Question: Using the Interface Builder, I created a view with a UIScrollView in it.
I programmaticly add the buttons to the empty UIScrollView.
When the orientation changes, I use
'''
- (void) willAnimateRotationToInterfaceOrientation:(UIInterfaceOrientation)toInterfaceOrientation duration:(NSTimeInterval)duration
'''
to call a method that resets the buttons on screen.
After that, the -content gets a new size using .
No matter the width of the , I can only interact (scroll/or tap a button) on the first 320px of the screen - which is the screen width in portrait mode.

When I set the to 2000, I can scroll to the left, but only with my fingers on the first 320 px instead of the full 480 (using a 3.5 inch iPhone).
What am I missing?
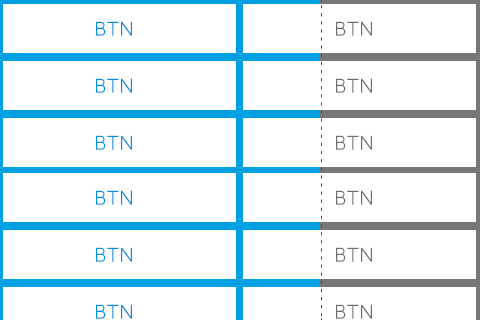
Answer: You need to resize the scrollview's frame, not just the content size (in fact, often you need to resize the content size, as the content may not change following an orientation change, but just the frame).